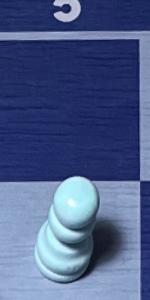
Label: Pawn_White